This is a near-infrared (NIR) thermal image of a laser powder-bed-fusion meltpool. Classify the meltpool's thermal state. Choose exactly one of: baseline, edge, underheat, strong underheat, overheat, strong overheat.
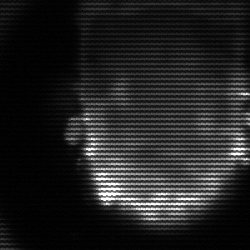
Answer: baseline